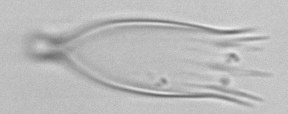
Label: Favella